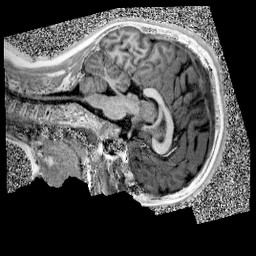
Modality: UNIT1
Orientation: sagittal
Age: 9
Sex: male
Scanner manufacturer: siemens
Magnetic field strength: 3 T
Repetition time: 4 s
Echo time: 0.00299 s